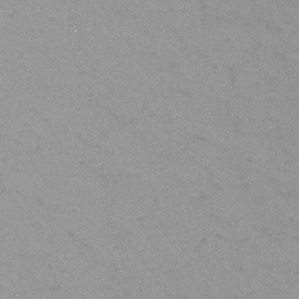
Label: frost